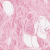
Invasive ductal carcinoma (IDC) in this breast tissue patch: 0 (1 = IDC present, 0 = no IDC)